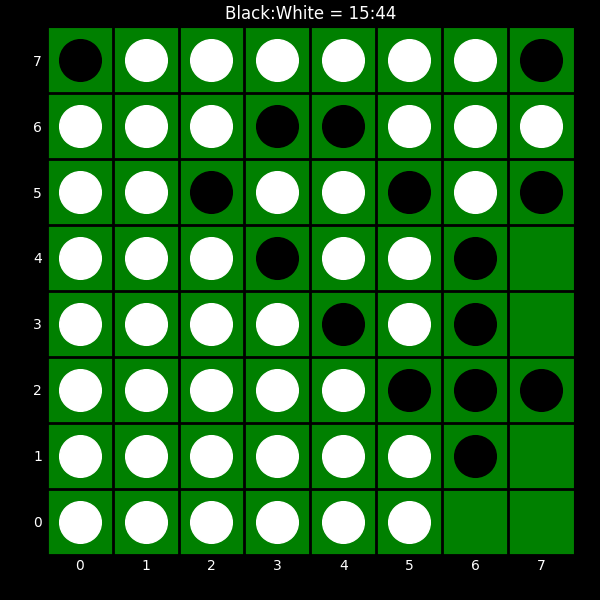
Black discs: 15
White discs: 44